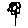
Label: flower